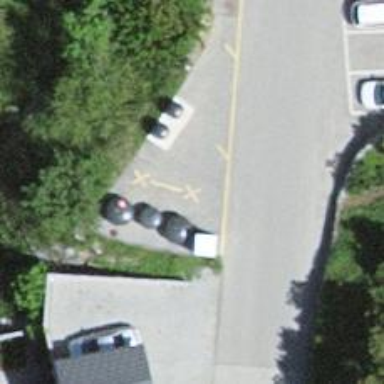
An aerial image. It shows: Recycling container for scrap metal. It is designated as recycling amenity.